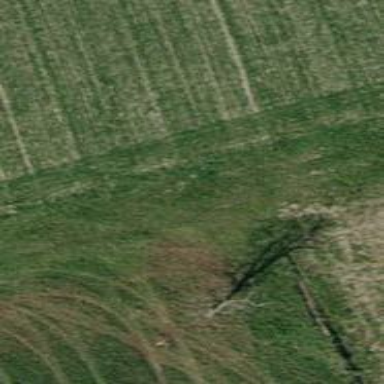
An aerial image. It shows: Grass track road with grade 5 tracktype.